Interaction volume radius: 5 \u00c5
Interaction volume height: 20 \u00c5
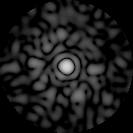
Disorder parameter: 0.8202